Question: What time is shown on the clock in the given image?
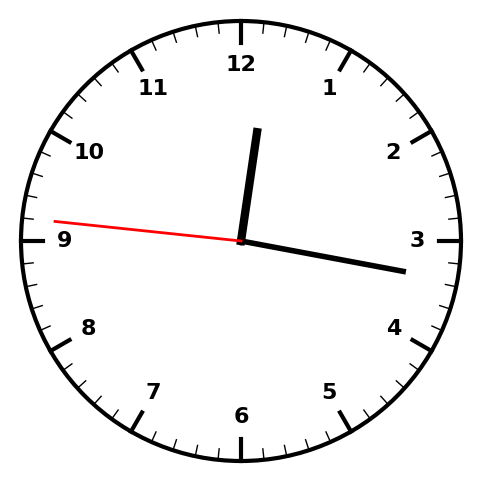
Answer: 12:16:46